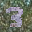
Label: 3